Interaction volume radius: 10 \u00c5
Interaction volume height: 35 \u00c5
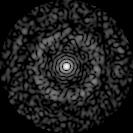
Disorder parameter: 0.8364